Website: bh-photo
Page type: cross-sells
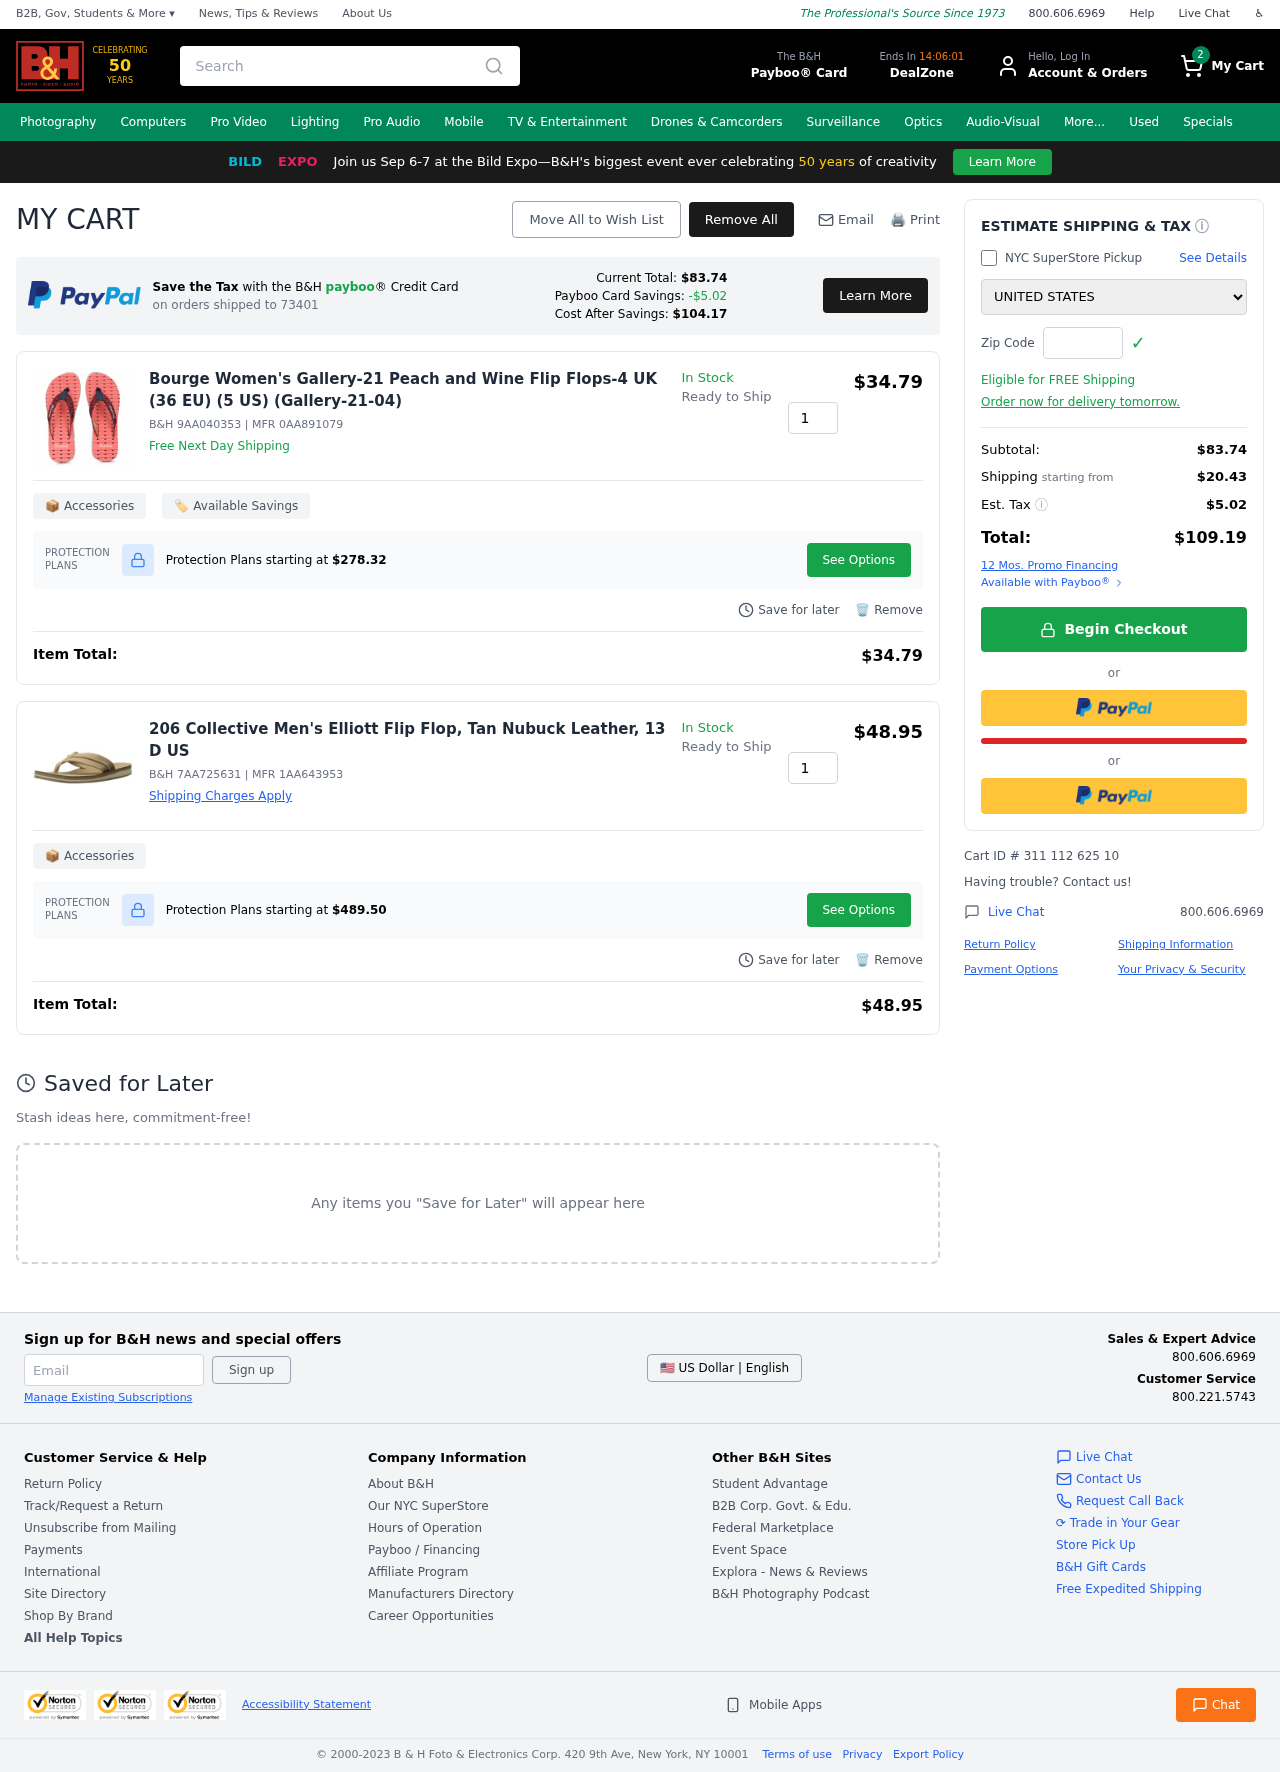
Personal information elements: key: PII_COUNTRY
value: United States
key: PII_POSTCODE
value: on orders shipped to 73401
Product elements: key: PRODUCT1_NAME
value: Bourge Women's Gallery-21 Peach and Wine Flip Flops-4 UK (36 EU) (5 US) (Gallery-21-04)
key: PRODUCT1_PRICE
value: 34.79
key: PRODUCT1_QUANTITY
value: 1
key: PRODUCT2_NAME
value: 206 Collective Men's Elliott Flip Flop, Tan Nubuck Leather, 13 D US
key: PRODUCT2_PRICE
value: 48.95
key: PRODUCT2_QUANTITY
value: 1
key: PRODUCT1_SKU
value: B&H 9AA040353
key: PRODUCT1_MFR
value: MFR 0AA891079
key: PRODUCT1_PROTECTION_PRICE
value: $278.32
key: PRODUCT1_ITEM_TOTAL
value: $34.79
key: PRODUCT2_SKU
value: B&H 7AA725631
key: PRODUCT2_MFR
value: MFR 1AA643953
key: PRODUCT2_PROTECTION_PRICE
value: $489.50
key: PRODUCT2_ITEM_TOTAL
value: $48.95
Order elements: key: ORDER_NUM_ITEMS
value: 2
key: PAYBOO_CURRENT_TOTAL
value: $83.74
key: ORDER_SUBTOTAL
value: $83.74
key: ORDER_SHIPPING_COST
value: $20.43
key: ORDER_TAX
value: $5.02
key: ORDER_TOTAL
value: $109.19
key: ORDER_ID
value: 311 112 625 10
Search elements: key: HEADER_SEARCH
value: Search
Other elements: key: PAYBOO_SAVINGS
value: -$5.02
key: PAYBOO_COST_AFTER_SAVINGS
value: $104.17